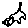
Label: cat